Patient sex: M
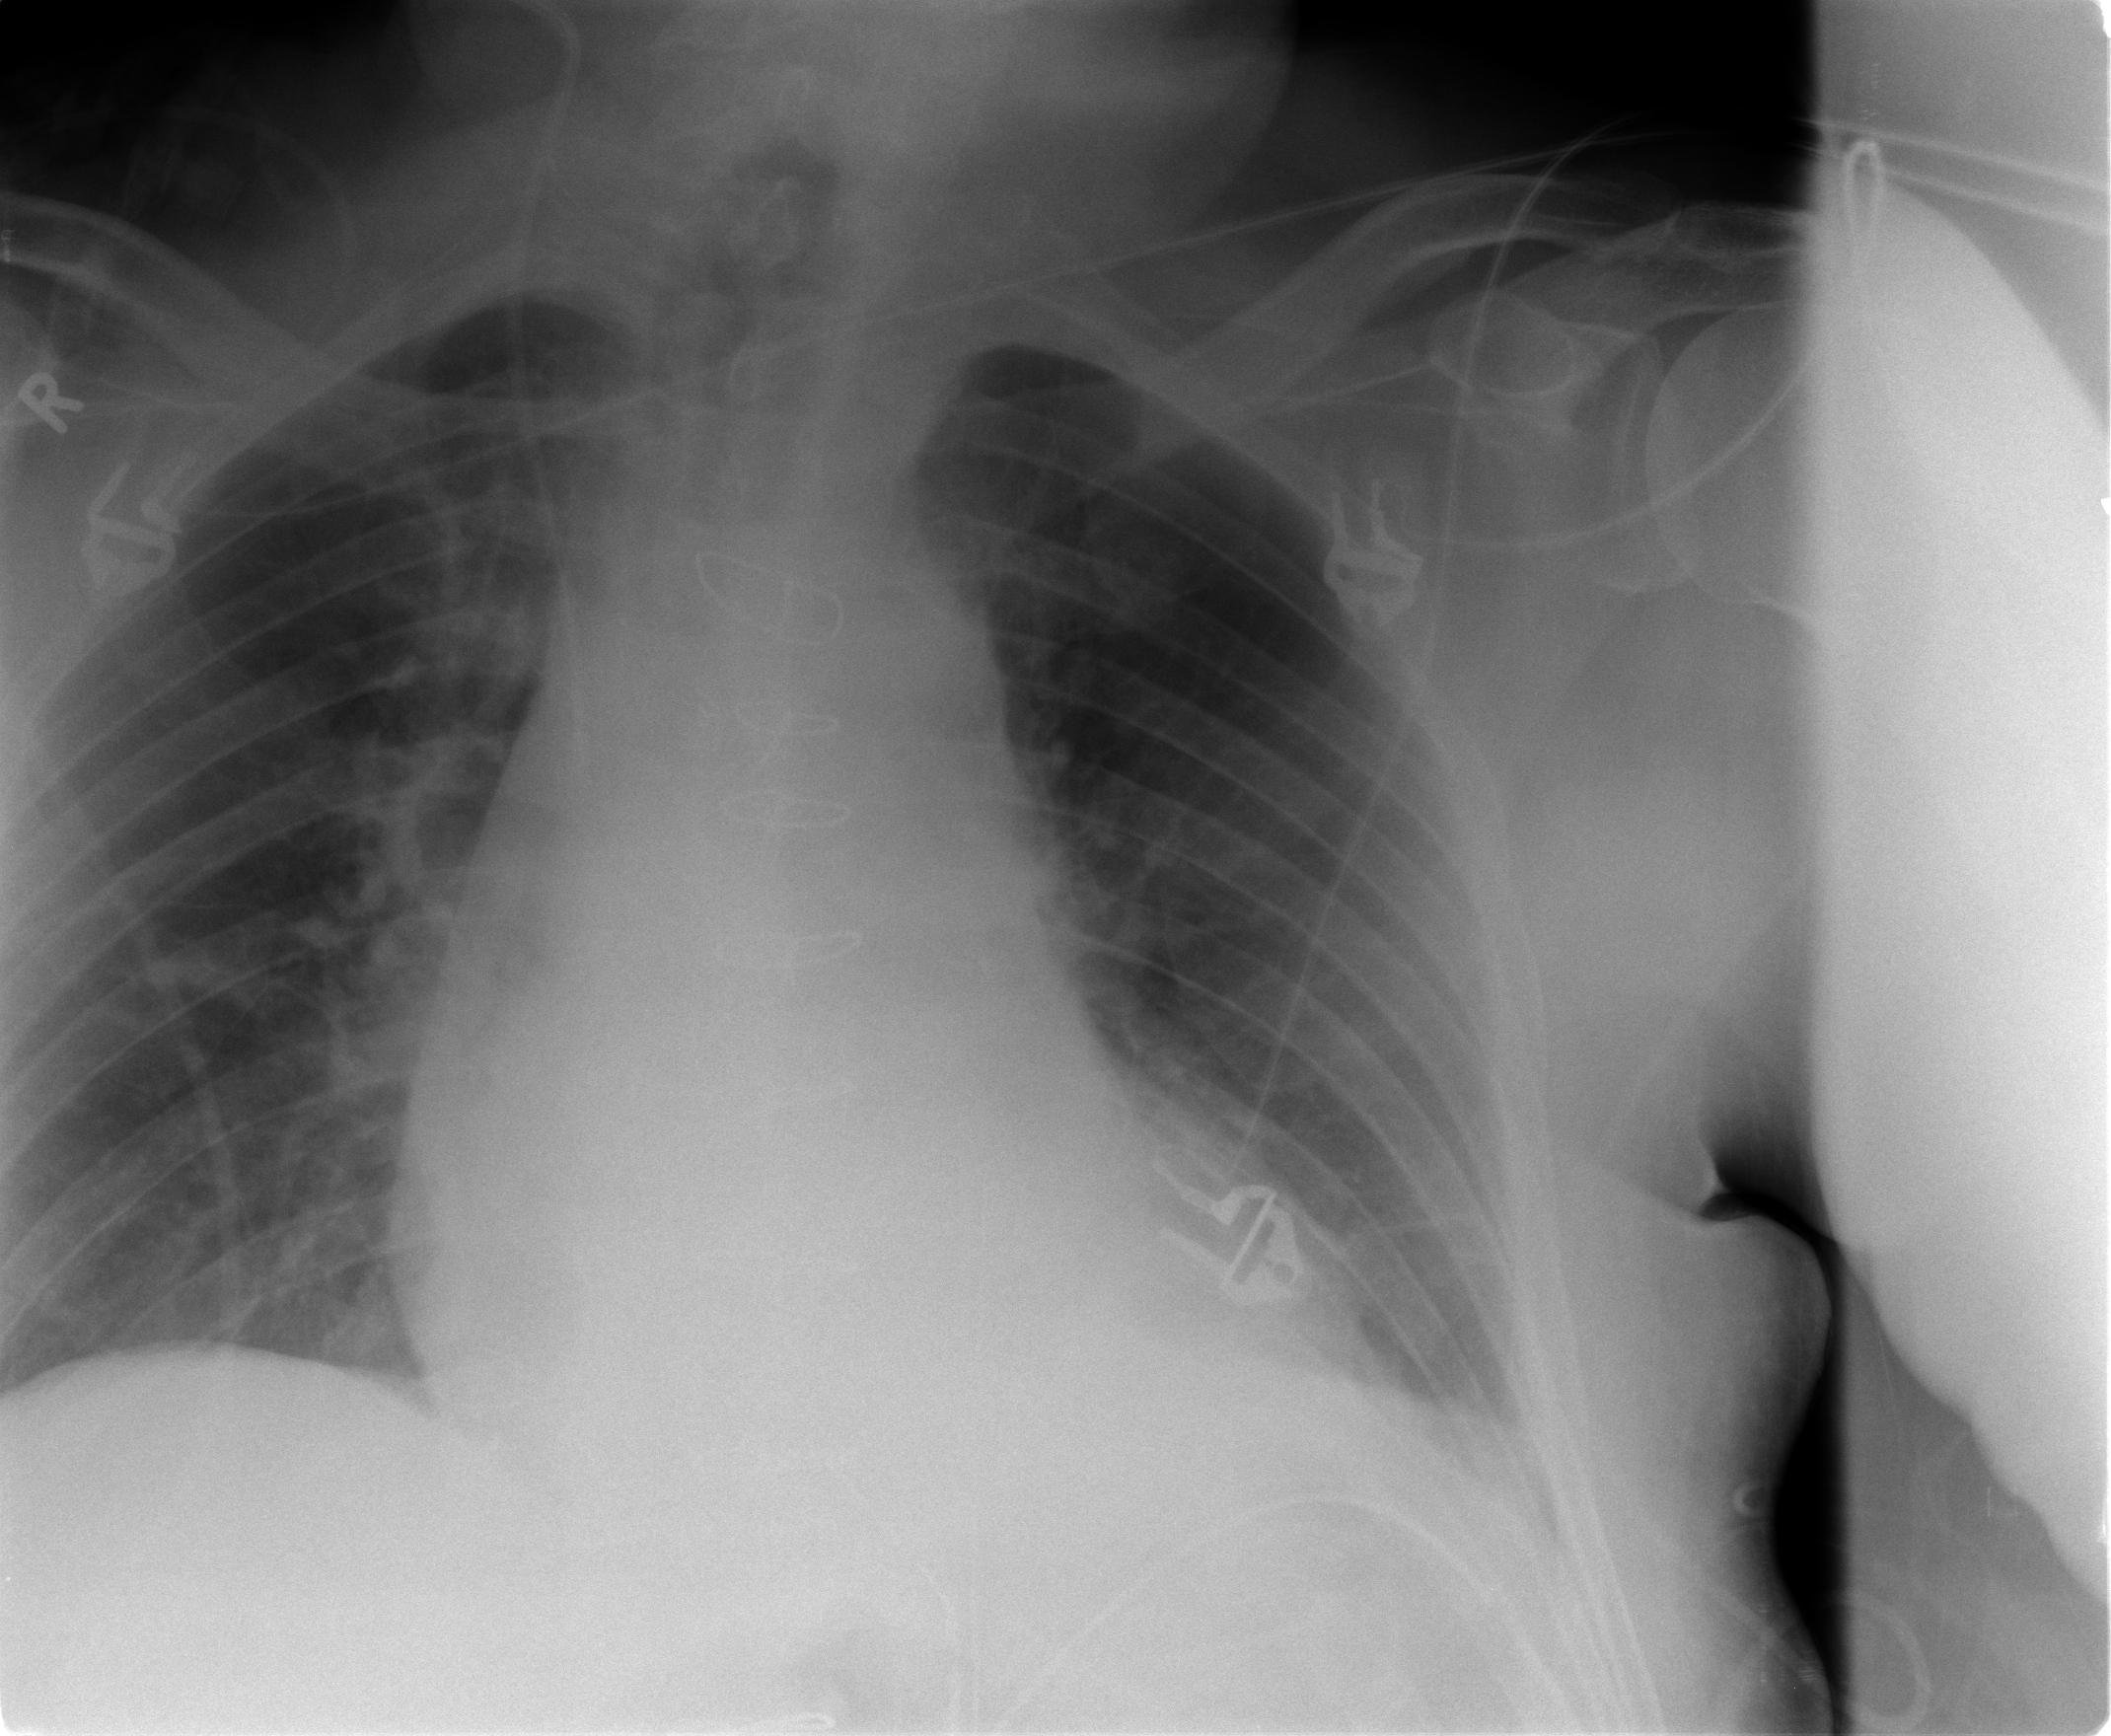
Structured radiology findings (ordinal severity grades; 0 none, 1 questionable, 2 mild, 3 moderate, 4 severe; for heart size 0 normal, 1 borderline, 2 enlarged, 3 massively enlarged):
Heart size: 0
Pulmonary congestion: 1
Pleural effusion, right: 0
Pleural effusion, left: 1
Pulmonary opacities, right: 0
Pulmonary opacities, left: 0
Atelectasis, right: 0
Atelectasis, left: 1